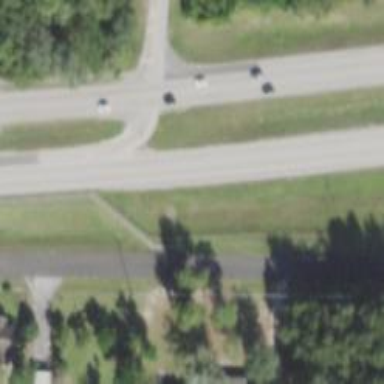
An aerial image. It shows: Trunk link highway.